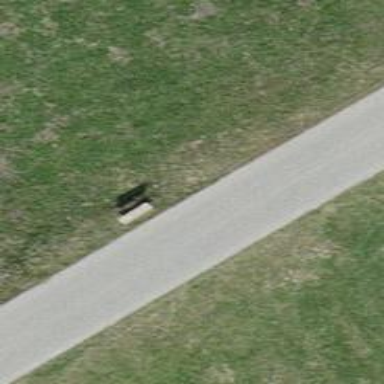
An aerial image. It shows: Bench for seating.